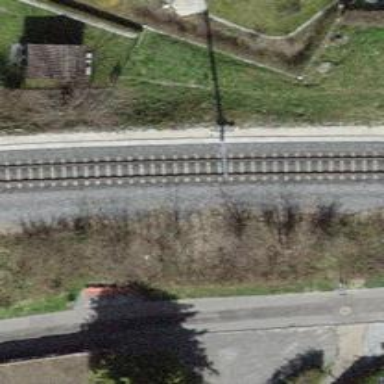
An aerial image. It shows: Narrow-gauge railway with single track. The railway is electrified with contact line.